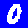
Digit: 0